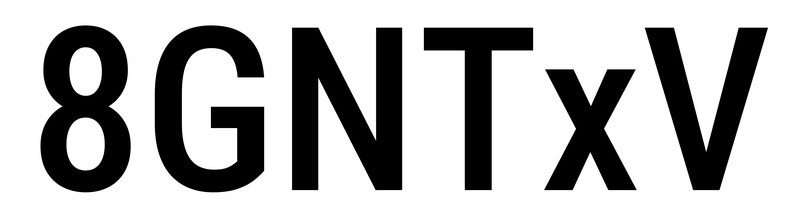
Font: Roboto_Condensed_Medium